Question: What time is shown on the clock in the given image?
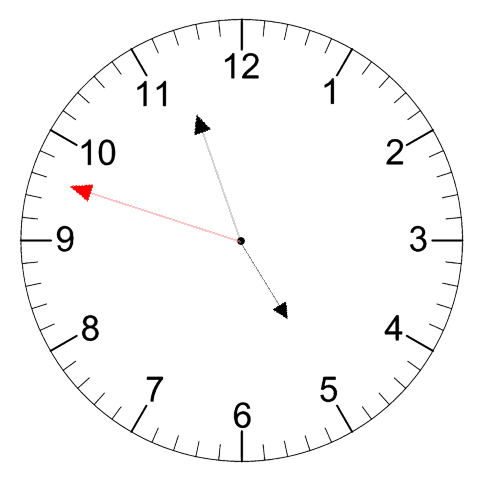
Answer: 04:56:48